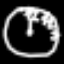
Label: clock